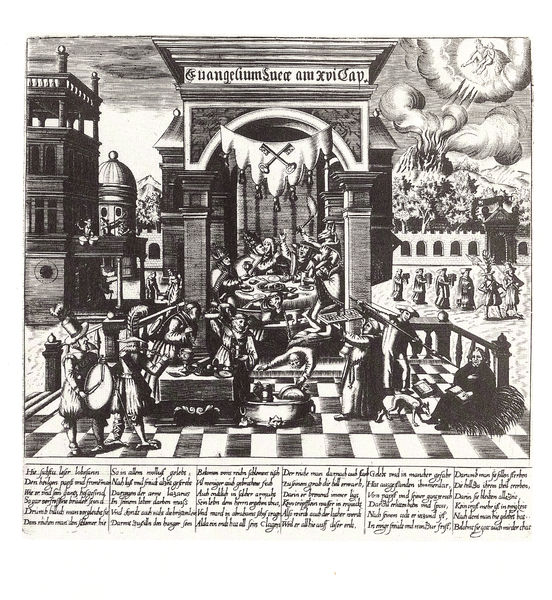
Titel: Papst als reicher Mann zu Tisch
Institution: (Seriendruck)
Schlagwörter: feuer, gott, gruppe, himmel, schatten, weiß, wolken, himmerl, menschen, stadt, hell, hüte, kariert, schwarz, strasse, säulen, tisch, zeichnung, gebäude, haus, hund, wolke, karo, schachbrett, zylinder, feier, gelage, gericht, architektur, bibel, federn, bild, häuser, gitter, rauch, sonne, boden, innen, renaissance, engel, schrift, bogen, italien, perspektive, fußboden, arbeiten, grafik, graphik, platz, kuppel, fliessen, brand, dampf, essen, tor, unterschrift, buch, dom, flammen, vulkan, druck, radierung, stich, blanc, noir, illustration, schwarzweiß, text, buchstaben, garphik, trommel, buchseite, fries, quadrate, wappen, werkstatt, apokalypse, baldachin, prozession, trog, ballustrade, tempel, heilige, schlüssel, dürer, postkarte, kupferstich, gravure, handschrift, babel, kessel, posaunenengel, kuppeö, trompete, tabernakel, clé, pfingsten, musikanten, evangelium, sünden, sünder, bataille, das jüngste gericht, guerre, hommes, hanse, massacre, fas, morts, lihct, alchemie, sdv, subscriptio, asdv, violence, 3, r, s, b, a, e, ch, dv, as, v, f, 2, 12, könog, 1, va, prêtre, 23, hud, stich wolke, fb, rennesance, blackwhite, 312, vaf, asdvasd, sdvasd, arh, gsdfb sdf, b sdvb, df b